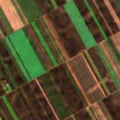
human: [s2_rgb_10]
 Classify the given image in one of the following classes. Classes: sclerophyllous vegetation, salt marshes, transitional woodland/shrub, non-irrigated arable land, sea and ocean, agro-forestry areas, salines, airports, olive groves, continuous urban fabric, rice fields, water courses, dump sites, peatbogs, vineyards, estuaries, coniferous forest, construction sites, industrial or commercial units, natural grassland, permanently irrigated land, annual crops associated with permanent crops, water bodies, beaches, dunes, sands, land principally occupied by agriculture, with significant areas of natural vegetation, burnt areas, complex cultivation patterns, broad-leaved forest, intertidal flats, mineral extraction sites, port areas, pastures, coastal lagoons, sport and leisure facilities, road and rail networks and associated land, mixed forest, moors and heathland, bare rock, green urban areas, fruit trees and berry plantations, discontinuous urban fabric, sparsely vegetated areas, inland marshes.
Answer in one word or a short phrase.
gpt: non-irrigated arable land